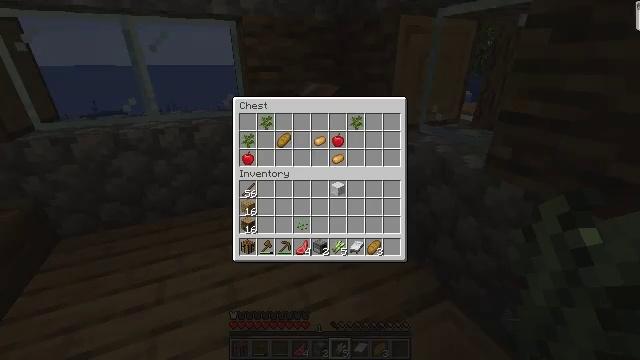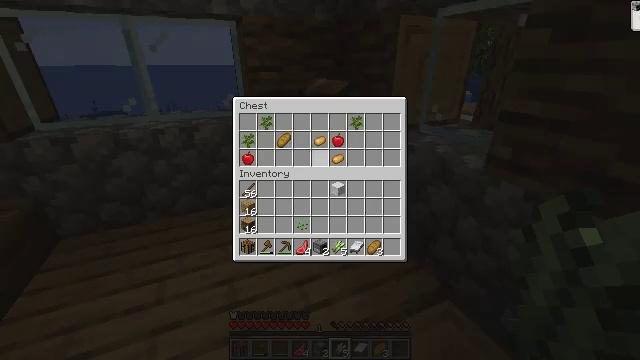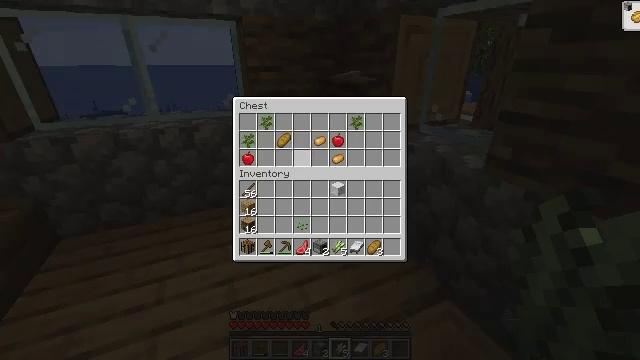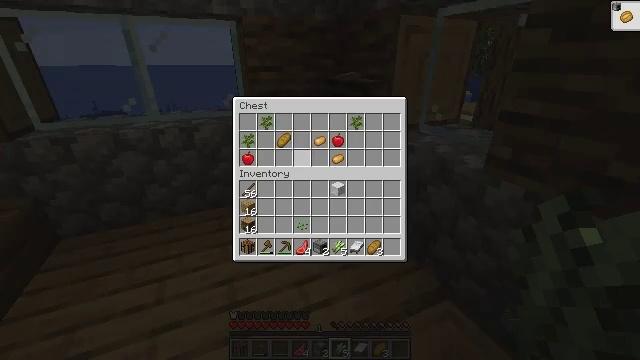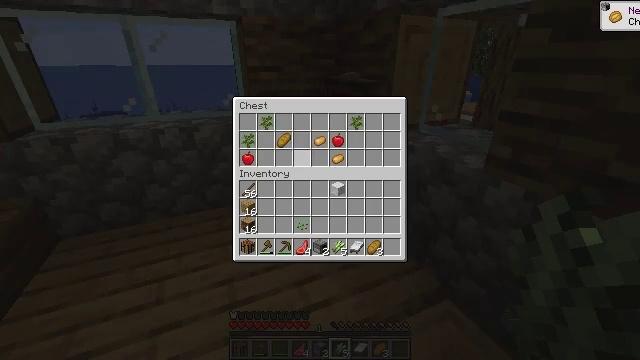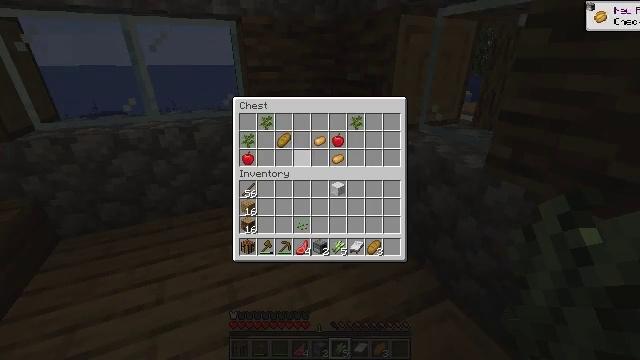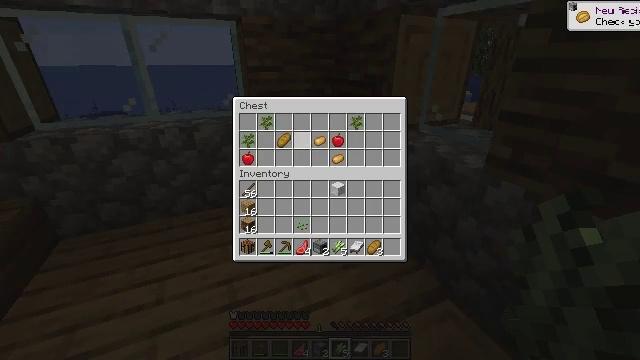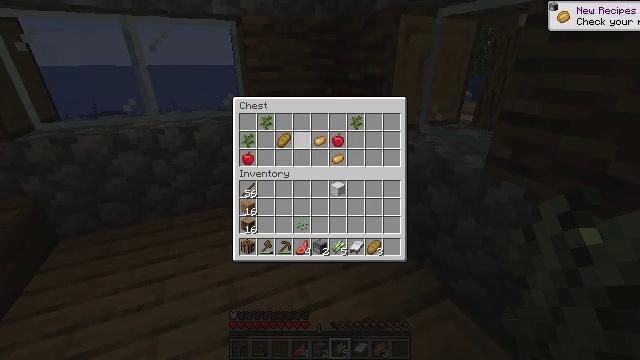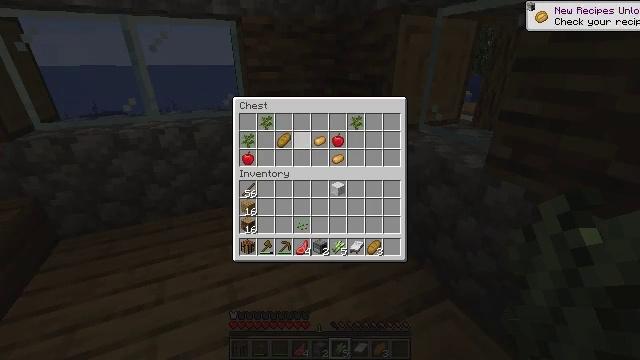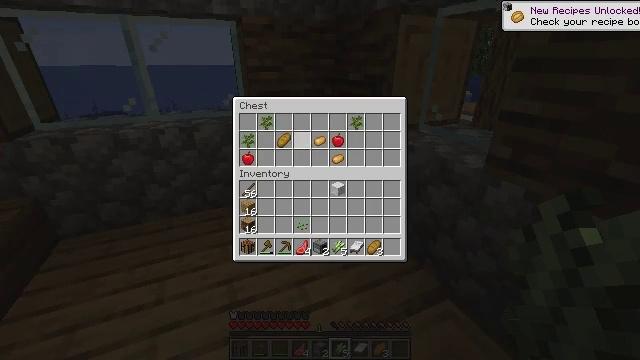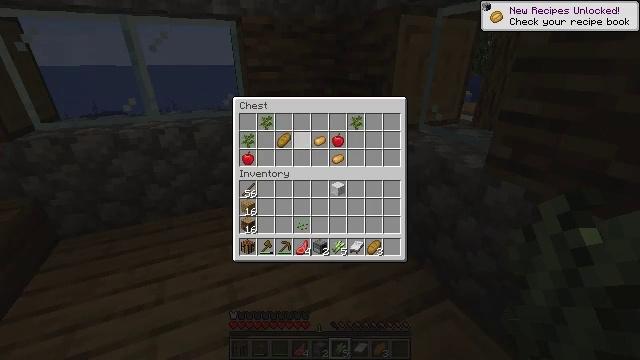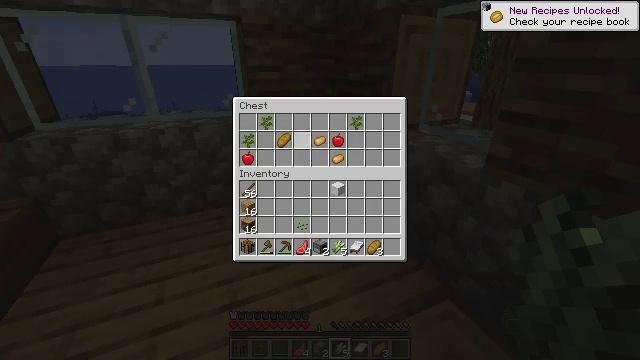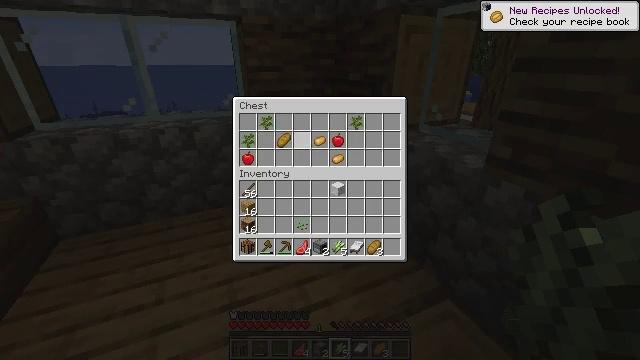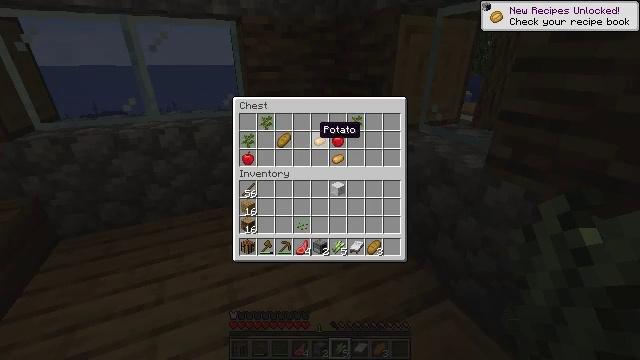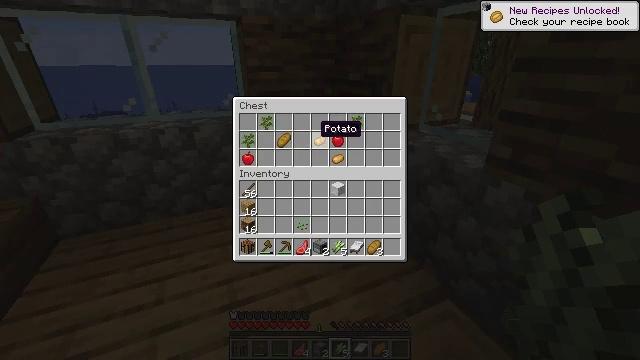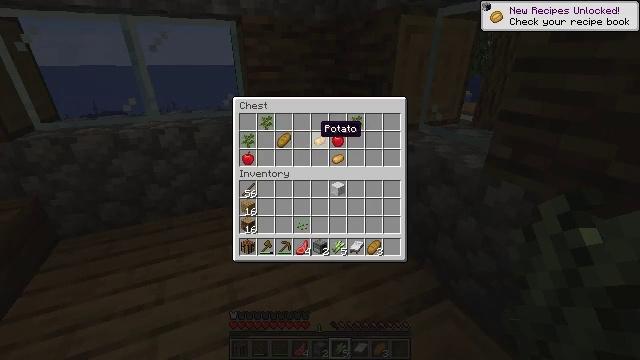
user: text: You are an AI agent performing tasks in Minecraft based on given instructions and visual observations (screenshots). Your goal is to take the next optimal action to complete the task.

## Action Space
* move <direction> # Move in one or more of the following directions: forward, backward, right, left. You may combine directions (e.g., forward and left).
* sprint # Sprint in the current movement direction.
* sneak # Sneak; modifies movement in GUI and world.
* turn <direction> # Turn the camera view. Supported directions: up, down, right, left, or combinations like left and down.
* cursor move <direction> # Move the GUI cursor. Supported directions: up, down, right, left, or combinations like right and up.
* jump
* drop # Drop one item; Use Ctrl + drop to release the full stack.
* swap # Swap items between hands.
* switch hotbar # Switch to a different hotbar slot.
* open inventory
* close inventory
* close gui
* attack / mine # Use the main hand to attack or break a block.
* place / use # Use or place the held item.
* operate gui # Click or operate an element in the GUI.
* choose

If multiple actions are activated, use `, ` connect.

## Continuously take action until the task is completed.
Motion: motion action
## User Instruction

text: Mine a chest to move it.
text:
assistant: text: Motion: cursor move up
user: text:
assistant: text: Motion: sneak, cursor move up
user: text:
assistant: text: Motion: sneak
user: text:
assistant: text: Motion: sneak
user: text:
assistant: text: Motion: sneak
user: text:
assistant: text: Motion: sneak
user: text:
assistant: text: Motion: sneak, operate gui
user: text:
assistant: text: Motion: sneak, operate gui
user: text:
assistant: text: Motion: sneak, operate gui
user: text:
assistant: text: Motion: sneak
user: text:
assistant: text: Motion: sneak
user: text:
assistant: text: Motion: sneak, operate gui
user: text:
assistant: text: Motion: sneak, operate gui
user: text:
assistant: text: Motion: sneak
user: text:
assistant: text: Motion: sneak
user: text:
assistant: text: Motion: sneak, operate gui
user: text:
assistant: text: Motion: sneak, operate gui
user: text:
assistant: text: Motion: sneak, cursor move left
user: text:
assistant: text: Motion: sneak, cursor move left
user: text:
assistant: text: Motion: sneak, operate gui
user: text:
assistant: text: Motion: sneak, operate gui
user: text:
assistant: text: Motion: sneak
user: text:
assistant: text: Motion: sneak, cursor move right
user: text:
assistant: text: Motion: sneak, cursor move right
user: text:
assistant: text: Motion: sneak, operate gui
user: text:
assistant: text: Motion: sneak, operate gui
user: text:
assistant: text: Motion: sneak, operate gui
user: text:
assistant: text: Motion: sneak, cursor move right
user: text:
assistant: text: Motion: sneak, operate gui
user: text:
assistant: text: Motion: sneak, operate gui